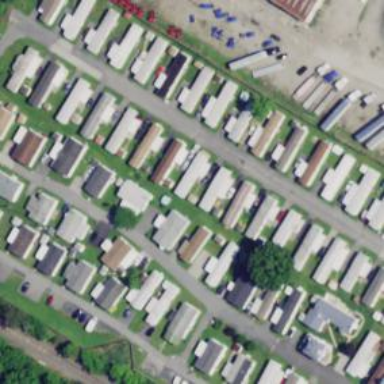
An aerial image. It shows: Residential area consisting of mobile homes.